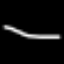
Label: line